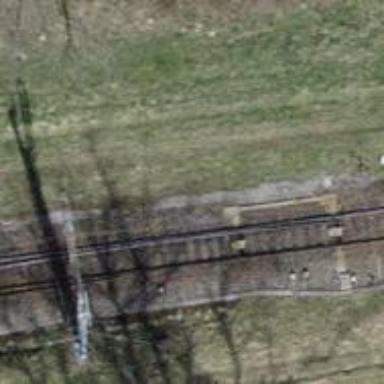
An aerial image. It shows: Railway switch.